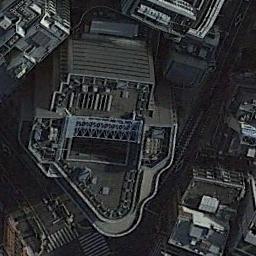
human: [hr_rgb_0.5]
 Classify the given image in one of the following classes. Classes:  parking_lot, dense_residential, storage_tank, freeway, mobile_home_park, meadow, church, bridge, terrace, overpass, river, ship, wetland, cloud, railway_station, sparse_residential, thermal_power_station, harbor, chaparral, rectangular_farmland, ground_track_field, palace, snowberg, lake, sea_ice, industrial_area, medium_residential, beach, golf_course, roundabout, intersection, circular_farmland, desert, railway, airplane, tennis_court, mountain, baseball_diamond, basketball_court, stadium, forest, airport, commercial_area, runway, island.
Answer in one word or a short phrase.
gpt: commercial_area